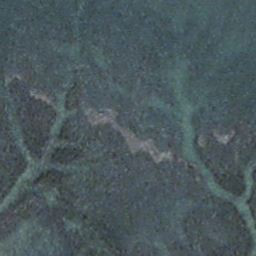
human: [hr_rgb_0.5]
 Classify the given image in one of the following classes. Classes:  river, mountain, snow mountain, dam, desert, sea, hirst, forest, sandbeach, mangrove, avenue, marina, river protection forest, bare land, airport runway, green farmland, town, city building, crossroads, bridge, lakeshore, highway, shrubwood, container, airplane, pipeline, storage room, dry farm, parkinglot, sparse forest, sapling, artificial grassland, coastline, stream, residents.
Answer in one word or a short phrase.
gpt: stream